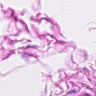
Metastatic tissue present: no